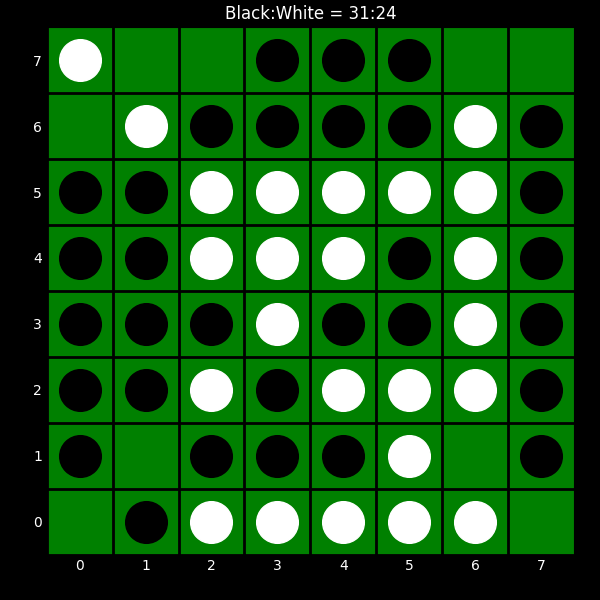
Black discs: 31
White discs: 24